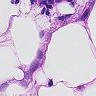
Metastatic tissue present: yes